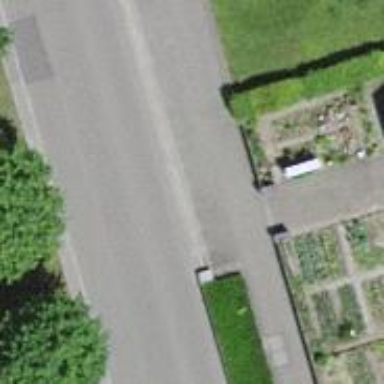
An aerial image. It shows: Paved footway.